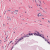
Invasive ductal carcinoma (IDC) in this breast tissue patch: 0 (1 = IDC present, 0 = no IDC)